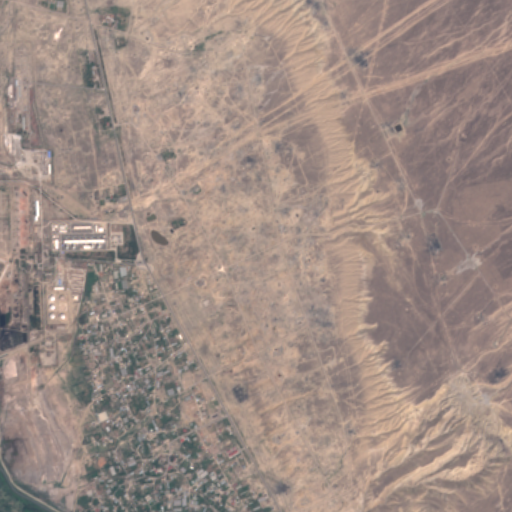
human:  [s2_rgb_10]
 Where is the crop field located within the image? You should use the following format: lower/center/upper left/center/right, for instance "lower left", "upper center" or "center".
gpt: The crop field is located in the lower left of the image.
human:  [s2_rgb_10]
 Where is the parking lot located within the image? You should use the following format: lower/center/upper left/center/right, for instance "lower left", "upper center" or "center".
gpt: The parking lot is located in the upper left of the image.
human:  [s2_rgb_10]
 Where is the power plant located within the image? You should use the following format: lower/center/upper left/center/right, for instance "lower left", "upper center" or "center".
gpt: The power plant is located in the center left of the image.
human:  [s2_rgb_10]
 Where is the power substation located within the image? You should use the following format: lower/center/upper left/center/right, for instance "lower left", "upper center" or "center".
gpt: The power substation is located in the center left of the image.
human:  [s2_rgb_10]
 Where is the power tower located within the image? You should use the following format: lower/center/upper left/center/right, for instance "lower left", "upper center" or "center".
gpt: The power tower is located in the upper left of the image.
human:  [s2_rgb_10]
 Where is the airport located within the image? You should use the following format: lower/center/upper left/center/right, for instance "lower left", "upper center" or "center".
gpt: There is no airport in the image.